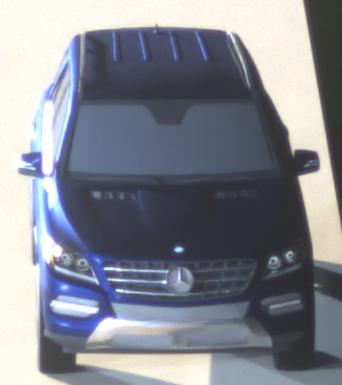
Make: Mercedes-Benz
Model: ML 350
Detailed model: M-Class (166)
Model produced from: 2011/11
Model produced until: 2014/10
Doors: 5
Color: blue
Road condition: dry road
Daytime: night
Contrast: high contrast